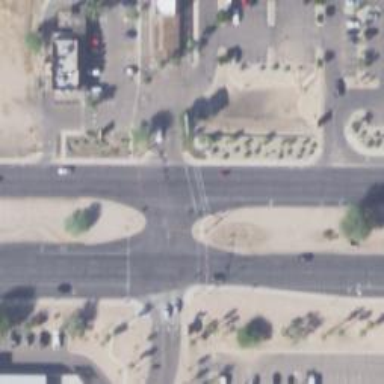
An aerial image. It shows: Solid stop line on the road.